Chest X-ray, PA view. Patient: 46 years old, sex F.
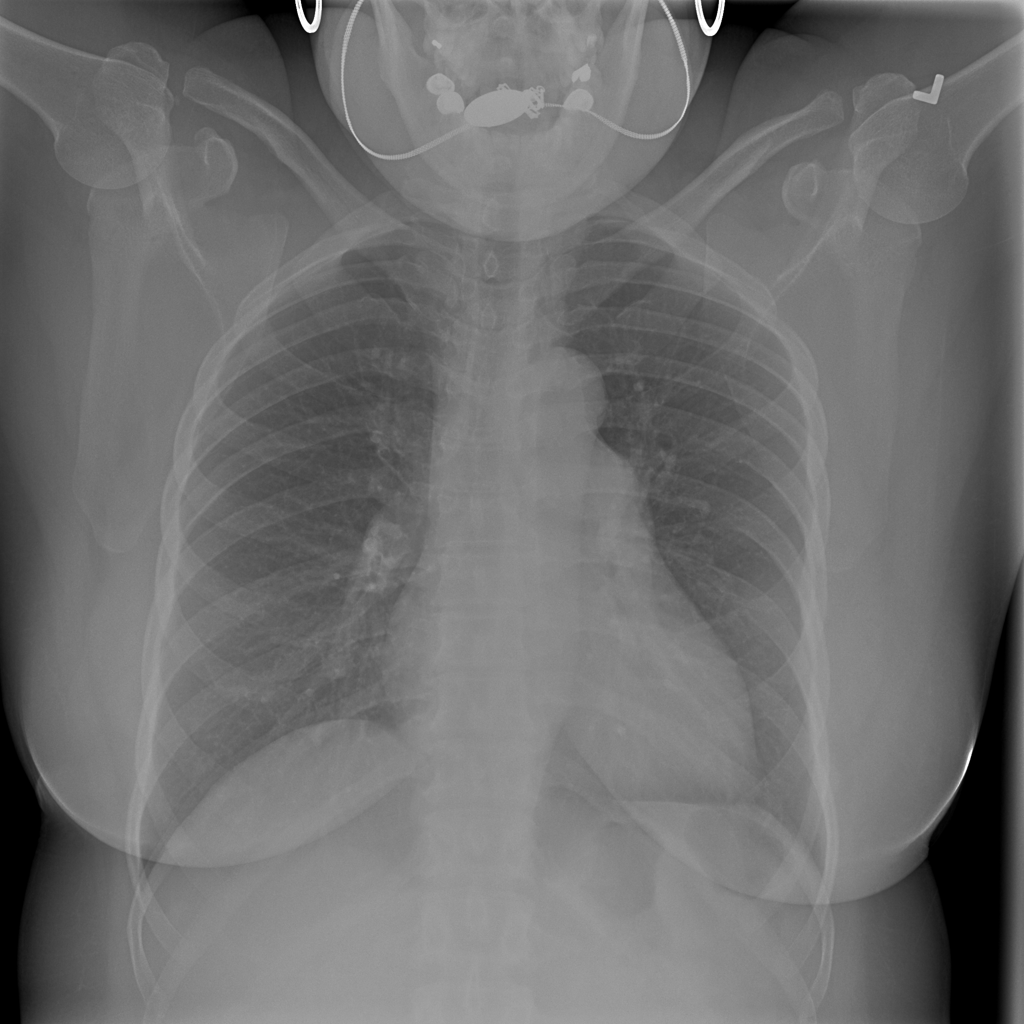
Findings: Cardiomegaly, Edema, Effusion